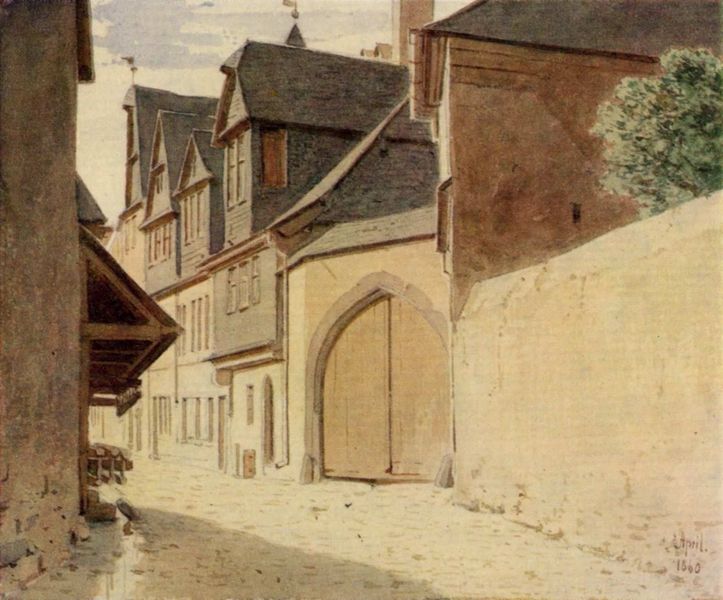
Titel: Frankfurt am Main, Schlesinger Gasse, Pfarrhaus
Künstler: Carl Theodor Reiffenstein
Standort: Frankfurt (am Main)
Institution: Historisches Museum
Schlagwörter: baum, blau, dunkel, gemälde, himmel, laub, schatten, wasser, wolken, aquarell, gelb, grün, ocker, sand, stadt, braun, cafe, fenster, grau, hell, holz, licht, strasse, szene, tische, tür, dach, gebäude, haus, weg, wolke, beige, wand, stein, steine, bild, türbogen, häuser, strauch, busch, büsche, sonne, england, schräg, kamin, turm, vorbau, garten, deutschland, ecke, bogen, fahnen, fassade, fassaden, gasse, italien, ort, pflaster, türen, fahne, lehm, mittag, leer, sonnenlicht, verlassen, dorf, dächer, giebel, mauer, hof, schlot, kaffee, türflügel, stufe, baumkrone, tor, wände, eingang, eng, erker, spitzweg, torbogen, restaurant, gehweg, kopfsteinpflaster, pflastersteine, revolution, bürgertum, sims, glocke, spitzbogen, schiefer, walmdach, mittelalter, fachwerk, geschosse, wetterfahne, vordach, rinnstein, strassenecke, gartenmauer, rinne, schindeln, höfe, schindel, schindeldach, dachrinne, markise, holztor, holzdach, winkel, giebelfenster, dachreiter, wandel, toreinfahrt, torflügel, brandwand, überdach, dorfstrasse, abwasser, bistro, kafee, bierdermeier, großbritannien, dachrinnen, lehr, giebeldächer, dácher, bürgersteig4, fachwerkhauser, gsse, prellstein, 1860, brussel